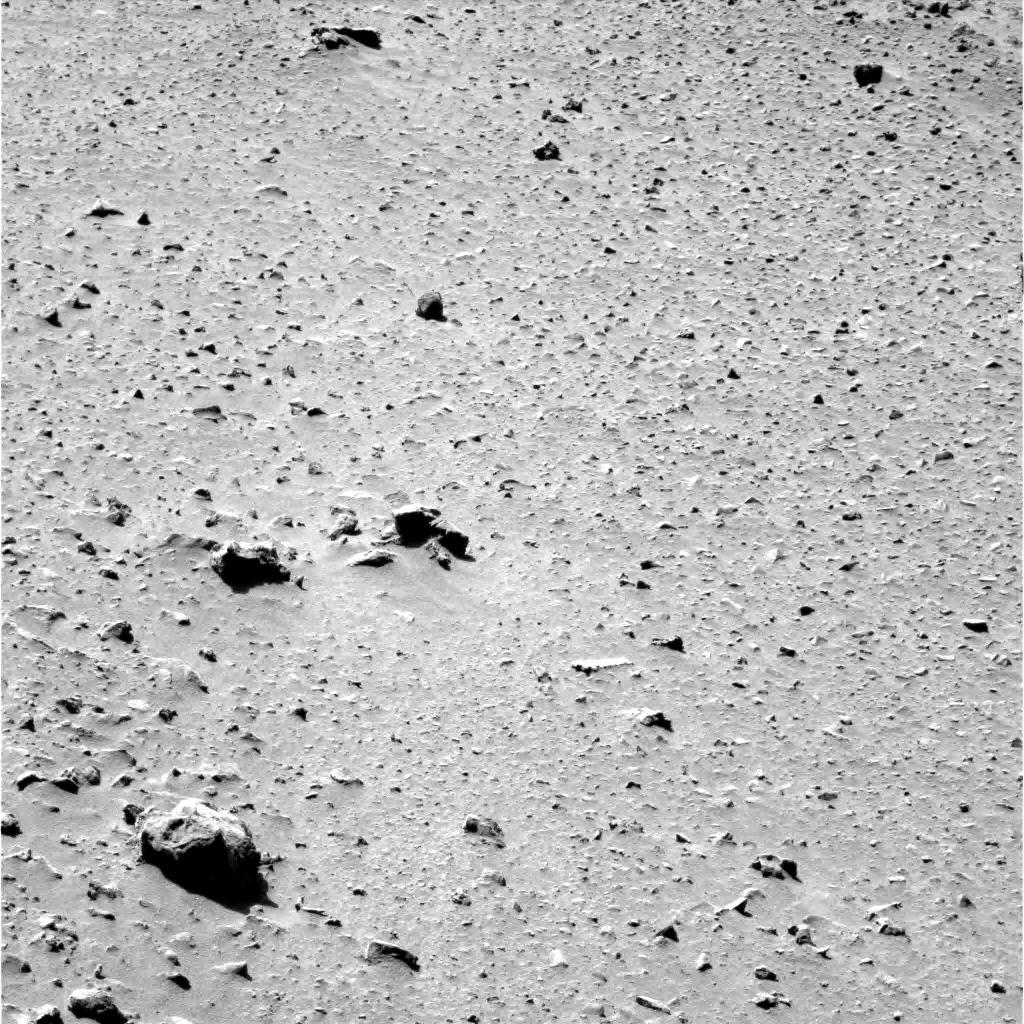
Terrain classes present: Gravel / Sand / Soil, Rock, Shadow